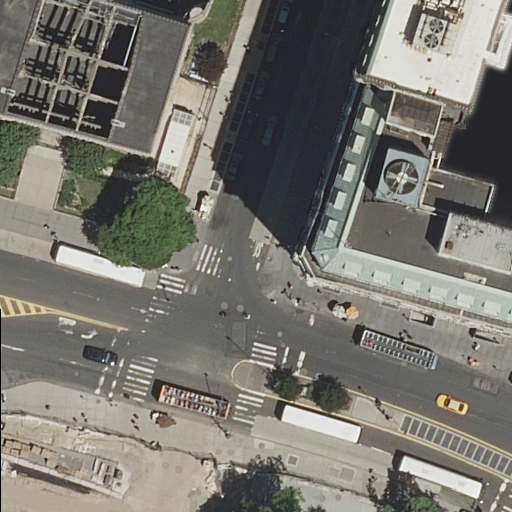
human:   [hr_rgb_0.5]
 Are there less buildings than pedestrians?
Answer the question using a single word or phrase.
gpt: yes

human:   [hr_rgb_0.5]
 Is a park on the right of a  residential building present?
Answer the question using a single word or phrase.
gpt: no

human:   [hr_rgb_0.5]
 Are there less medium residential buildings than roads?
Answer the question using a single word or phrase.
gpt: yes

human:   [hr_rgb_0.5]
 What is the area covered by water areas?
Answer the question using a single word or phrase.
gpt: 0m2

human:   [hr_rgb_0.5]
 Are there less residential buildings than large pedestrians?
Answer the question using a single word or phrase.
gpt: no

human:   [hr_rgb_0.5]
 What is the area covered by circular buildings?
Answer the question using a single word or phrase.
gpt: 0m2

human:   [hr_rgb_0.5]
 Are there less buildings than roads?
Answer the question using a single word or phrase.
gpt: yes

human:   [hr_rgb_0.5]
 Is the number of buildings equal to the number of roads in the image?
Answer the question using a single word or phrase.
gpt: no

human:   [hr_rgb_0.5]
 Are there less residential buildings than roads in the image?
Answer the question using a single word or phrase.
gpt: yes

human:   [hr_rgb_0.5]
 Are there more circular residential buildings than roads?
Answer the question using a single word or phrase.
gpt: no

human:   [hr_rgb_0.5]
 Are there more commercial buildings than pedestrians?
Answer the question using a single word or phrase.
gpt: no

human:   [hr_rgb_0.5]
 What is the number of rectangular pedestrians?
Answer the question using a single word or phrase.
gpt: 1

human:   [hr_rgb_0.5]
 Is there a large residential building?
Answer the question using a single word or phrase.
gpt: yes

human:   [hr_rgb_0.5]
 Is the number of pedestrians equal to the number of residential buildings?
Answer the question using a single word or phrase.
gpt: no

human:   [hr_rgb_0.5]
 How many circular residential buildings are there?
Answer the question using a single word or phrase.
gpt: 0

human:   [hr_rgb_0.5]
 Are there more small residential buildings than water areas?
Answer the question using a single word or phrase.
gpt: no

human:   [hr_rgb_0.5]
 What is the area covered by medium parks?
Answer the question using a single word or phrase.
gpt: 0m2

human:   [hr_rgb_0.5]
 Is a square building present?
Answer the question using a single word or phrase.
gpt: no

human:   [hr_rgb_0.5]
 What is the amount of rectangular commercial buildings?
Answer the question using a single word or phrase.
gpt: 0

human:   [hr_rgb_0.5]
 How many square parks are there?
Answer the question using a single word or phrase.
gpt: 0

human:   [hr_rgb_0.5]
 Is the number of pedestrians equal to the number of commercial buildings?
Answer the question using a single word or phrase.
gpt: no

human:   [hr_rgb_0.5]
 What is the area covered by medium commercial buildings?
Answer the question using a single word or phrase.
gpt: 0m2

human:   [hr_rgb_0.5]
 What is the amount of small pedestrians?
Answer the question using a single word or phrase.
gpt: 1

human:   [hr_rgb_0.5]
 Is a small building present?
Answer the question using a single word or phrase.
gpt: no

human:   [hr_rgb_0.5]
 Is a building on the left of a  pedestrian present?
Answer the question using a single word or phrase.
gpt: yes

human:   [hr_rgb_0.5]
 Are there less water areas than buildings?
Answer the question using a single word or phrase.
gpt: yes

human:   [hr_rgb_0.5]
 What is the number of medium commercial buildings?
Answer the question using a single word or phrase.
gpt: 0

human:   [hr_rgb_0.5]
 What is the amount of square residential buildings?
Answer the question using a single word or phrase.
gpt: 0

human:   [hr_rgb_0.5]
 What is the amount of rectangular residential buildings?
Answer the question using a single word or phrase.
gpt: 1

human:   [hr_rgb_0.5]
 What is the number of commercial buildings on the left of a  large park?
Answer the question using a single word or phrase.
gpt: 0

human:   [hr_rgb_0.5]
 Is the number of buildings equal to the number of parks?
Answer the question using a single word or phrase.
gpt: no

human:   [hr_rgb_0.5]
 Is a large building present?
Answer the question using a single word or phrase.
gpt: yes

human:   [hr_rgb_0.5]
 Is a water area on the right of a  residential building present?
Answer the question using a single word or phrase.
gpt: no

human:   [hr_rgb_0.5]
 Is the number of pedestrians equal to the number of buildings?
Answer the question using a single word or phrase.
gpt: no

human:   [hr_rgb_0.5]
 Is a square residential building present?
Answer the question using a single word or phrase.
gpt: no

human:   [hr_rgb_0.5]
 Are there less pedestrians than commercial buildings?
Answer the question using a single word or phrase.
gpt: no